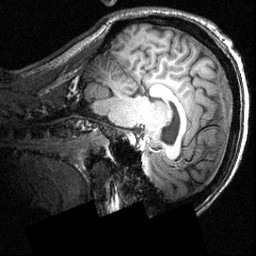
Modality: T1w
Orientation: sagittal
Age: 21
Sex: male
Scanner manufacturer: siemens
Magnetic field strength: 3.951 T
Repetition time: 1.5 s
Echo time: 0.00335 s